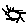
Label: sun